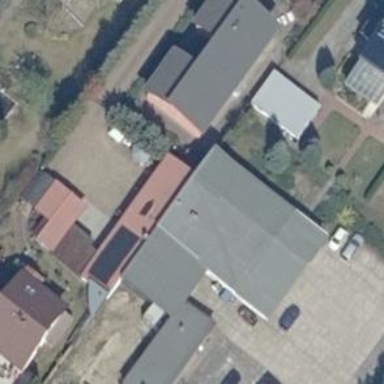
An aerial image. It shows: Building used as car repair shop.